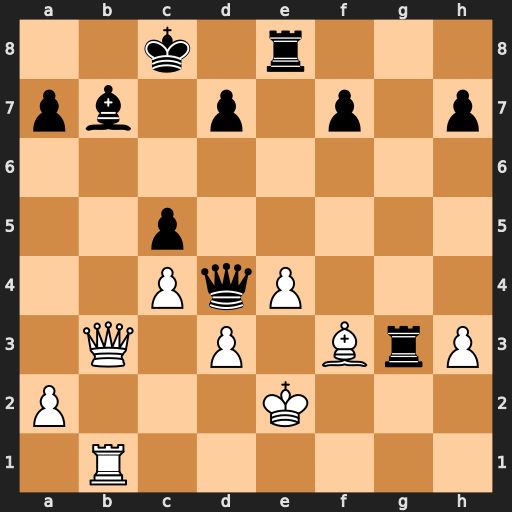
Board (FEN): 2k1r3/pb1p1p1p/8/2p5/2PqP3/1Q1P1BrP/P3K3/1R6
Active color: w
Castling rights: -
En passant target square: -
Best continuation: Qxb7+ Kd8 Qb8+ Ke7 Qxg3